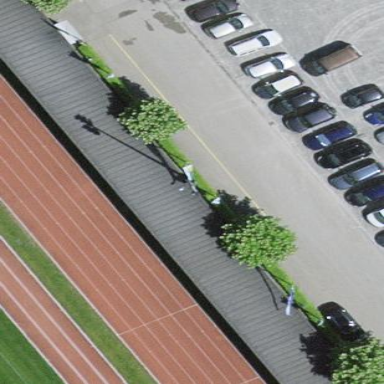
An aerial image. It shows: Bleachers on leisure land.